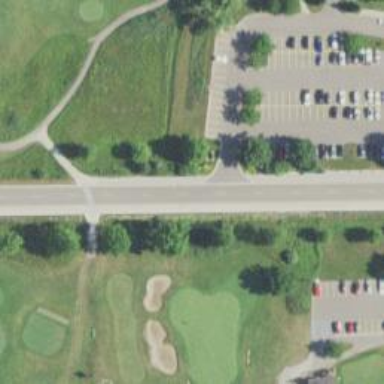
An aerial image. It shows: Path for both roads and golfers.